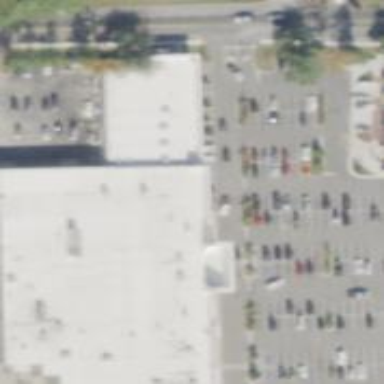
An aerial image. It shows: Parking space.